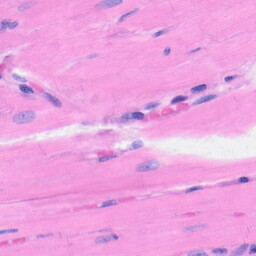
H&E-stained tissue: Heart